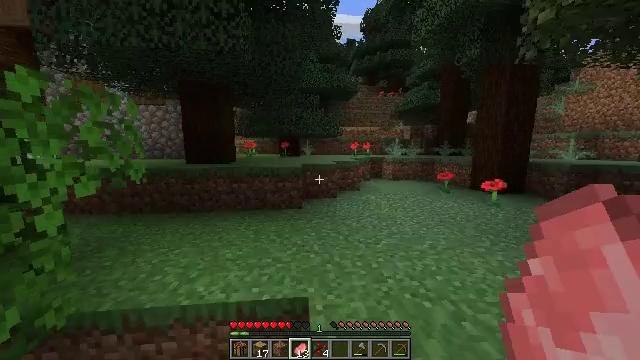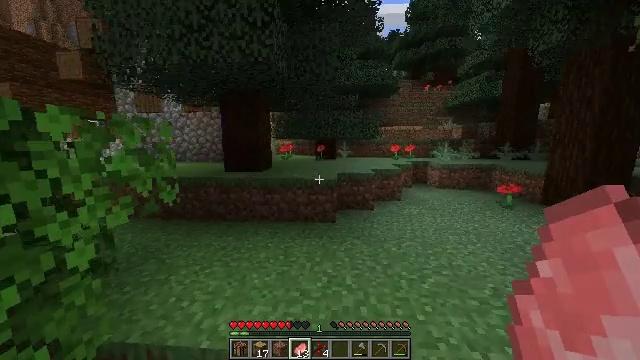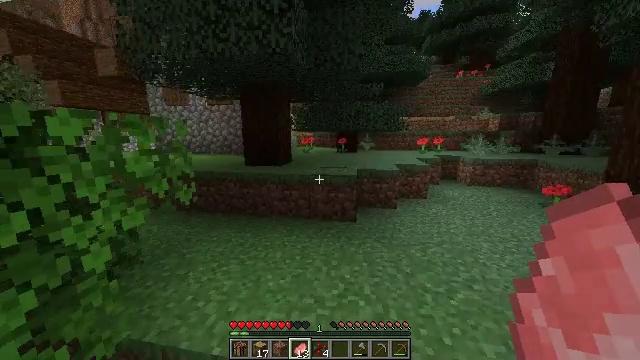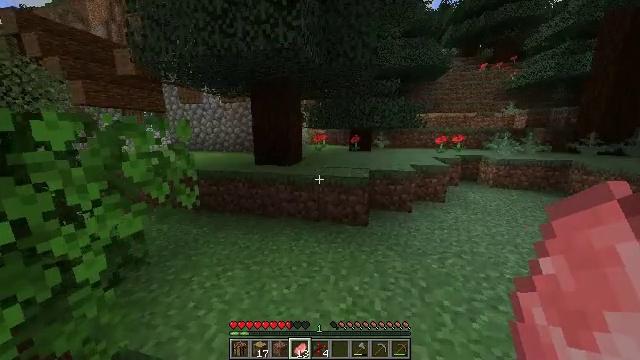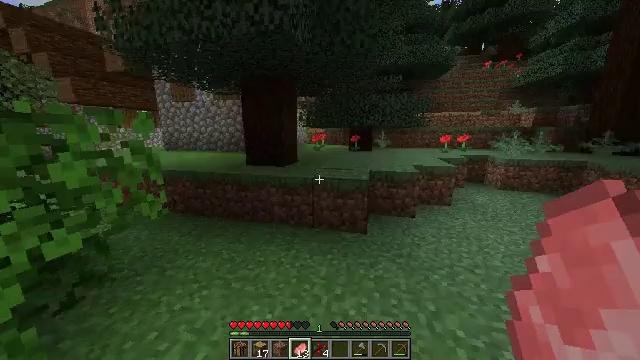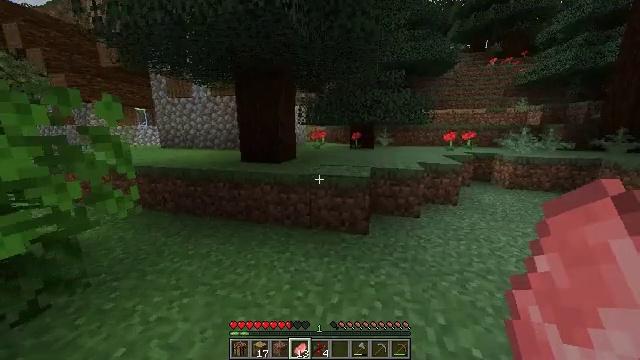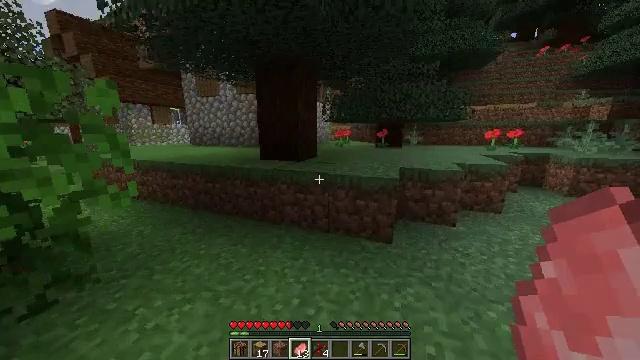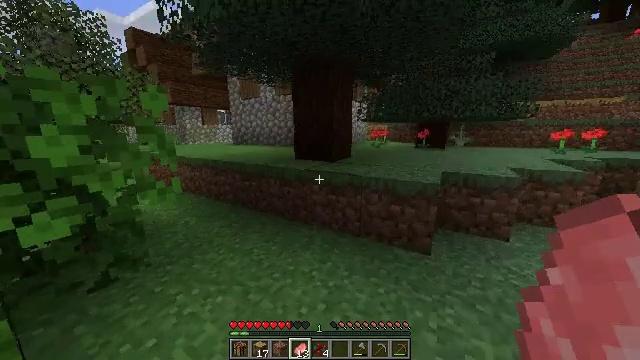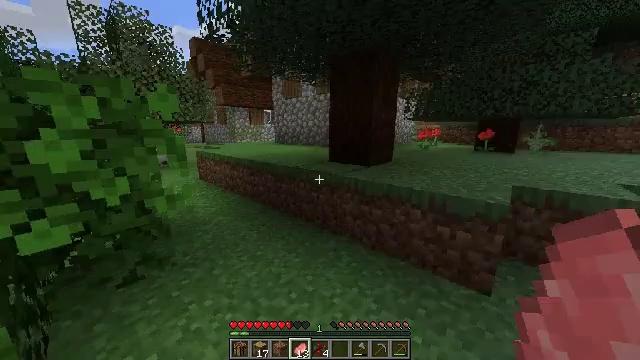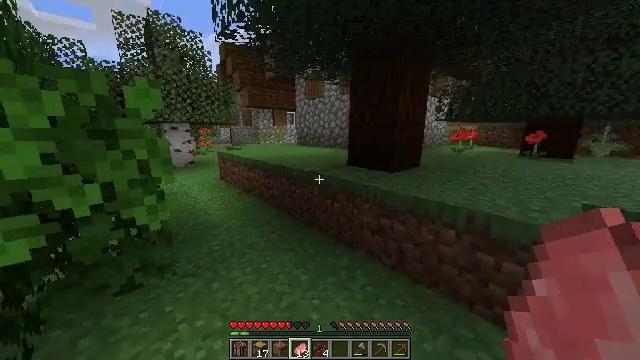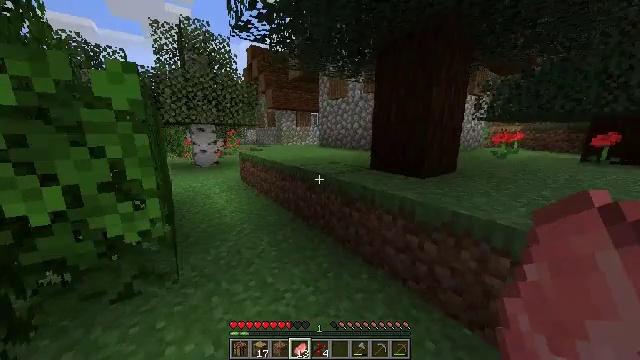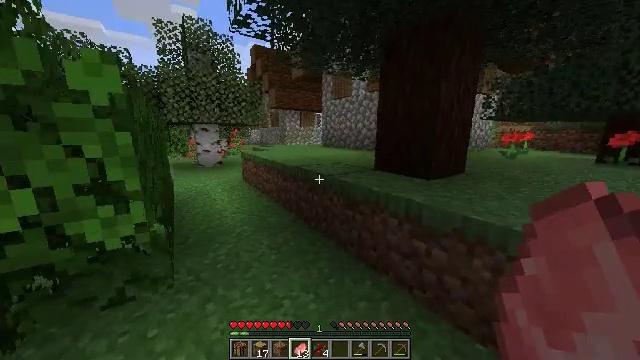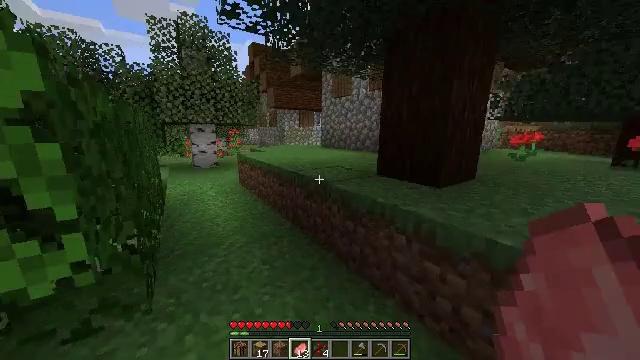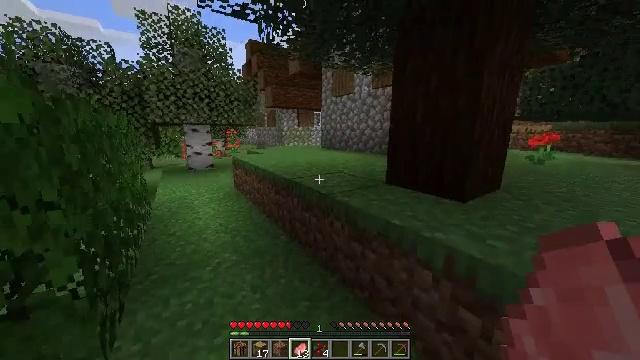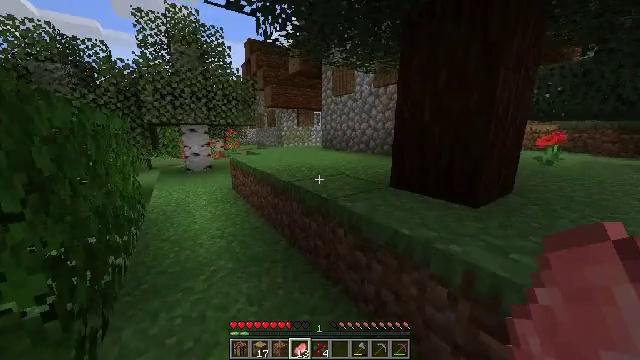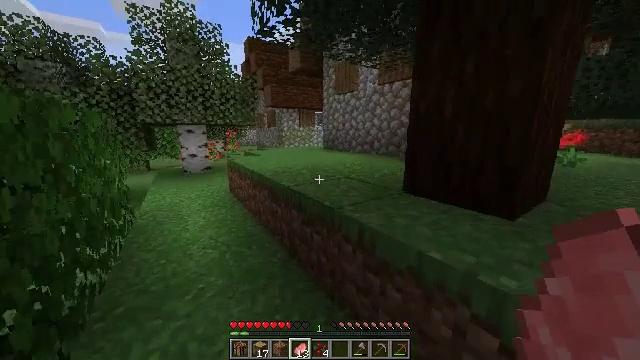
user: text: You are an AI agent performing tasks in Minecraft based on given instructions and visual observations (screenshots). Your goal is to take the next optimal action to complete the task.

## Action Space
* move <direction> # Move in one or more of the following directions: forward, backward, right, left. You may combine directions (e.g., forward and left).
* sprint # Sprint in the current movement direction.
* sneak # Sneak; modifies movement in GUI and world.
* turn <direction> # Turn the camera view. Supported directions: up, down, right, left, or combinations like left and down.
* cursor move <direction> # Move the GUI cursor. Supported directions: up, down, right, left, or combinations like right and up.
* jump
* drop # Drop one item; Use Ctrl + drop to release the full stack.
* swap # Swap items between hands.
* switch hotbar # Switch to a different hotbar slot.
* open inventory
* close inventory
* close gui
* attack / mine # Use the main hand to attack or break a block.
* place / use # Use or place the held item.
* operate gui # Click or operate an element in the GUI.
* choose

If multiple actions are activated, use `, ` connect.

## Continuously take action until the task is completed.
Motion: motion action
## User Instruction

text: Take down the purple bed.
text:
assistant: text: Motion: move forward, turn left
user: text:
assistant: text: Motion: move forward, turn left and down
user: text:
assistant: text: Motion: move forward, turn left
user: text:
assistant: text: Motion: move forward
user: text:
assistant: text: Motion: move forward
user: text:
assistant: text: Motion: move forward, turn left
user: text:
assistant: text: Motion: move forward, turn left
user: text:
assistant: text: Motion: move forward, turn left
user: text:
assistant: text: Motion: move forward, turn left
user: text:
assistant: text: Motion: move forward, turn left
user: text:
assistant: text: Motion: move forward, turn left
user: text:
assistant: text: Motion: move forward
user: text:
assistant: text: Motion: move forward
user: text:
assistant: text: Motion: move forward
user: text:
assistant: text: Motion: move forward
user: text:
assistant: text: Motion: move forward, jump
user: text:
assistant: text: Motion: move forward, jump
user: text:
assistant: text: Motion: move forward
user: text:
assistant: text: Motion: move forward
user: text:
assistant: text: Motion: move forward
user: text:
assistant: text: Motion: move forward
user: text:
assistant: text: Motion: move forward
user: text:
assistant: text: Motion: move forward
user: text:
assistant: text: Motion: move forward, turn right and up
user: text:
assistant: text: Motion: move forward, turn right and up
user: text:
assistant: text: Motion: move forward, turn right, jump
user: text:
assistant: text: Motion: move forward and move left, jump
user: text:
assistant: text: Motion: move forward and move left
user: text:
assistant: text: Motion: move forward and move left, turn left, jump
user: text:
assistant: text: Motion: move forward and move left, turn left and up, jump